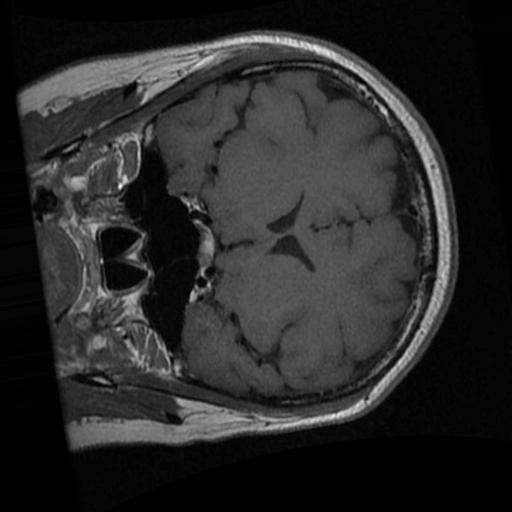
Label: brain_tumor